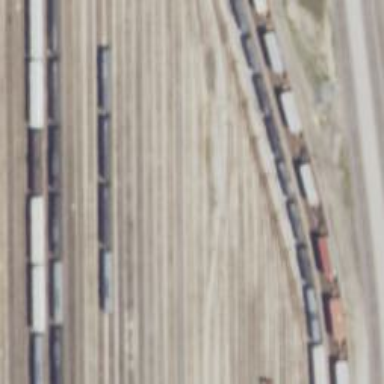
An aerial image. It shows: Railway yard used for servicing trains.